Interaction volume radius: 10 \u00c5
Interaction volume height: 10 \u00c5
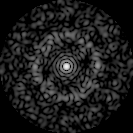
Disorder parameter: 0.8724